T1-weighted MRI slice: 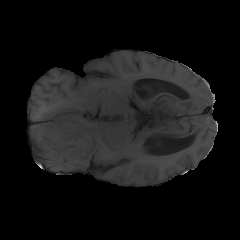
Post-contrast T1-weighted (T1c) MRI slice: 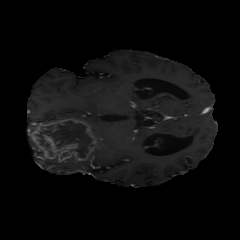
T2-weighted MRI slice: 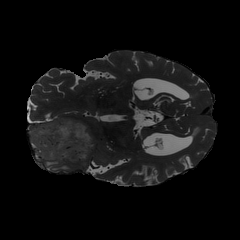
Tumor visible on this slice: yes